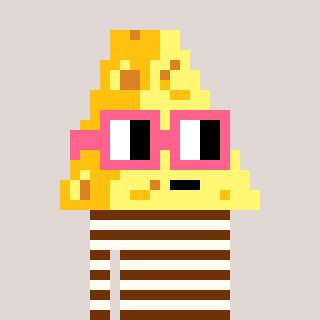
a pixel art character with square pink glasses, a cheese-shaped head and a grayscale-colored body on a warm background